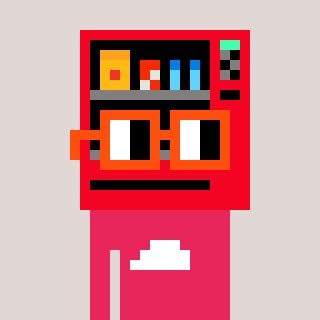
a pixel art character with square orange glasses, a vending machine-shaped head and a redpinkish-colored body on a warm background